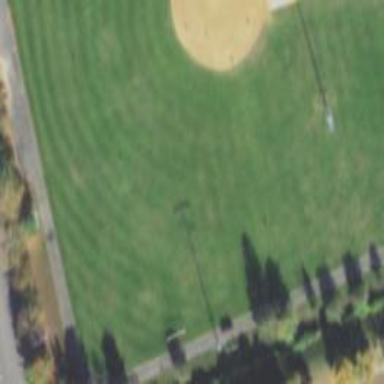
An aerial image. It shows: Baseball pitch for leisure land activities.